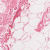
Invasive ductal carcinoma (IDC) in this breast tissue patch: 0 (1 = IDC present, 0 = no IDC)